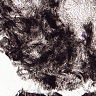
Metastatic tissue present: no